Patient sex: M
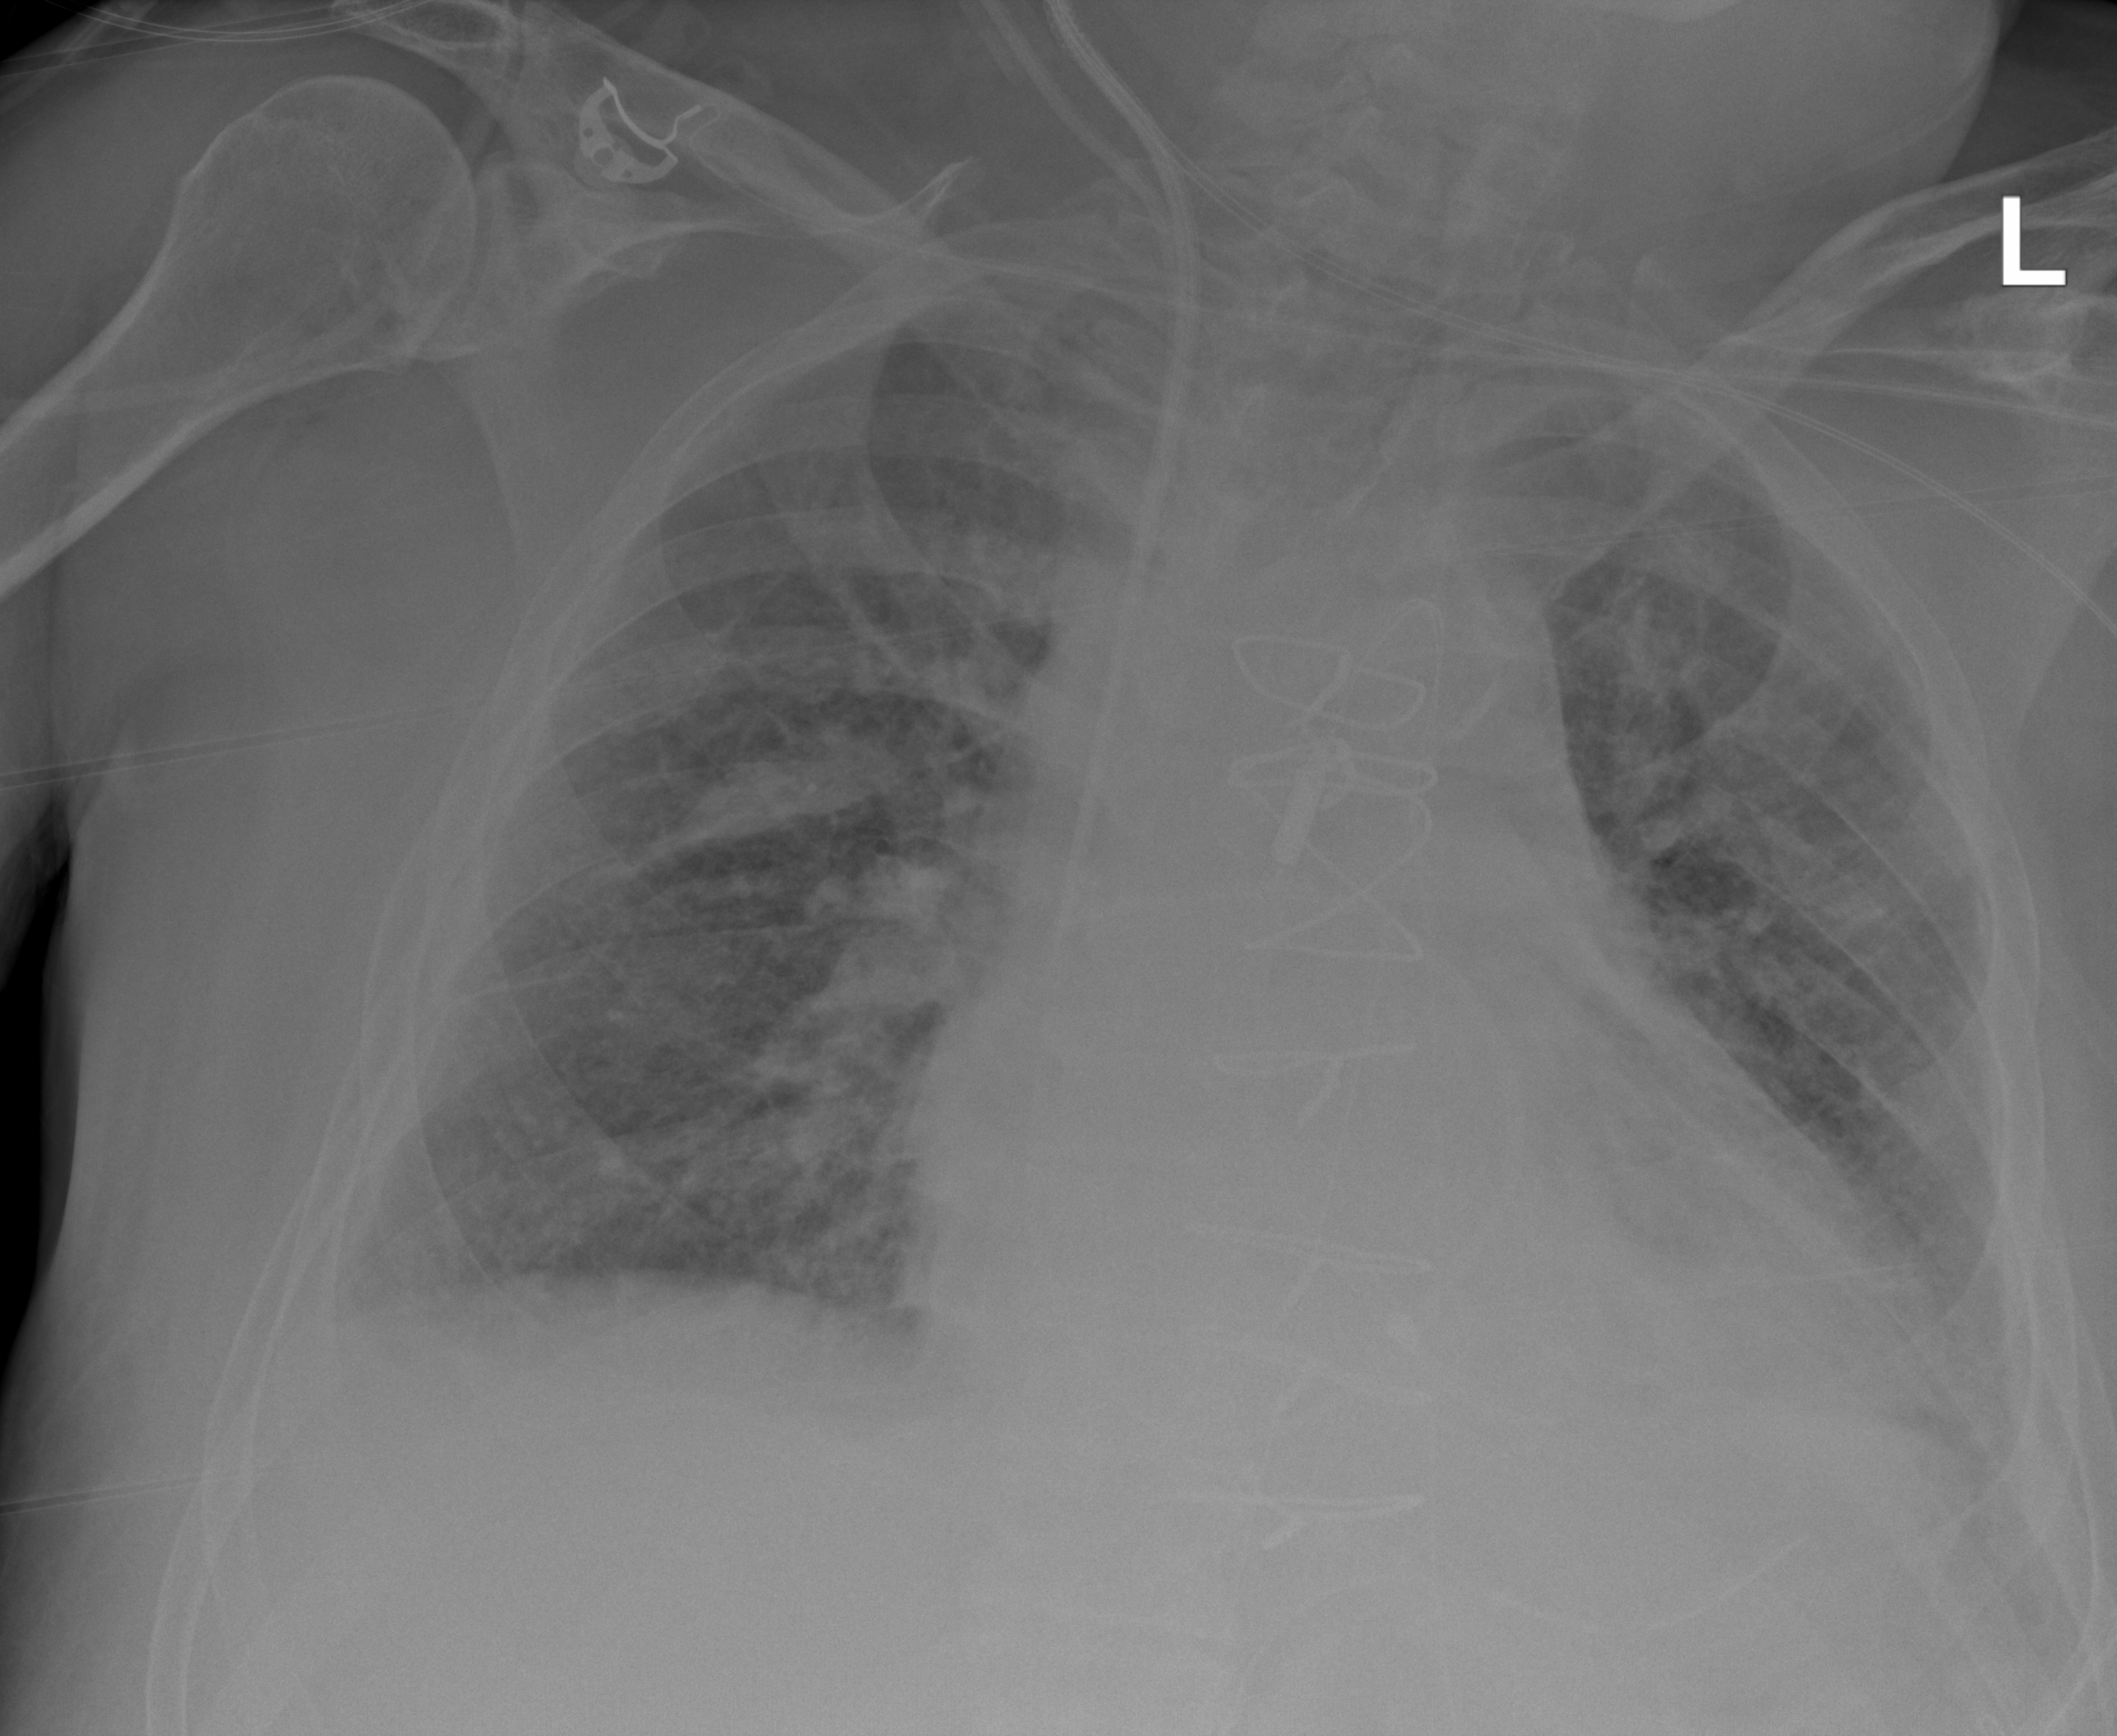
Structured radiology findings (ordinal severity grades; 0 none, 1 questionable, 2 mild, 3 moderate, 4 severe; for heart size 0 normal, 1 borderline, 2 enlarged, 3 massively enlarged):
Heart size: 2
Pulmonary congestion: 2
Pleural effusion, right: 1
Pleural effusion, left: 1
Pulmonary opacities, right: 2
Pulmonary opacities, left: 2
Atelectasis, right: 2
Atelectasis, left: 2